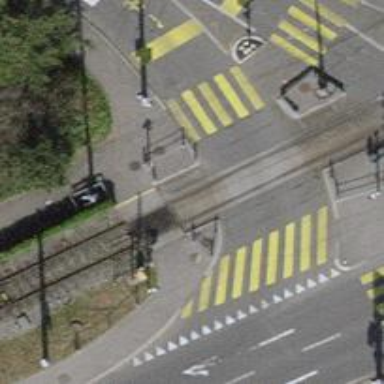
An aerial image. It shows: Level crossing with double half barrier.